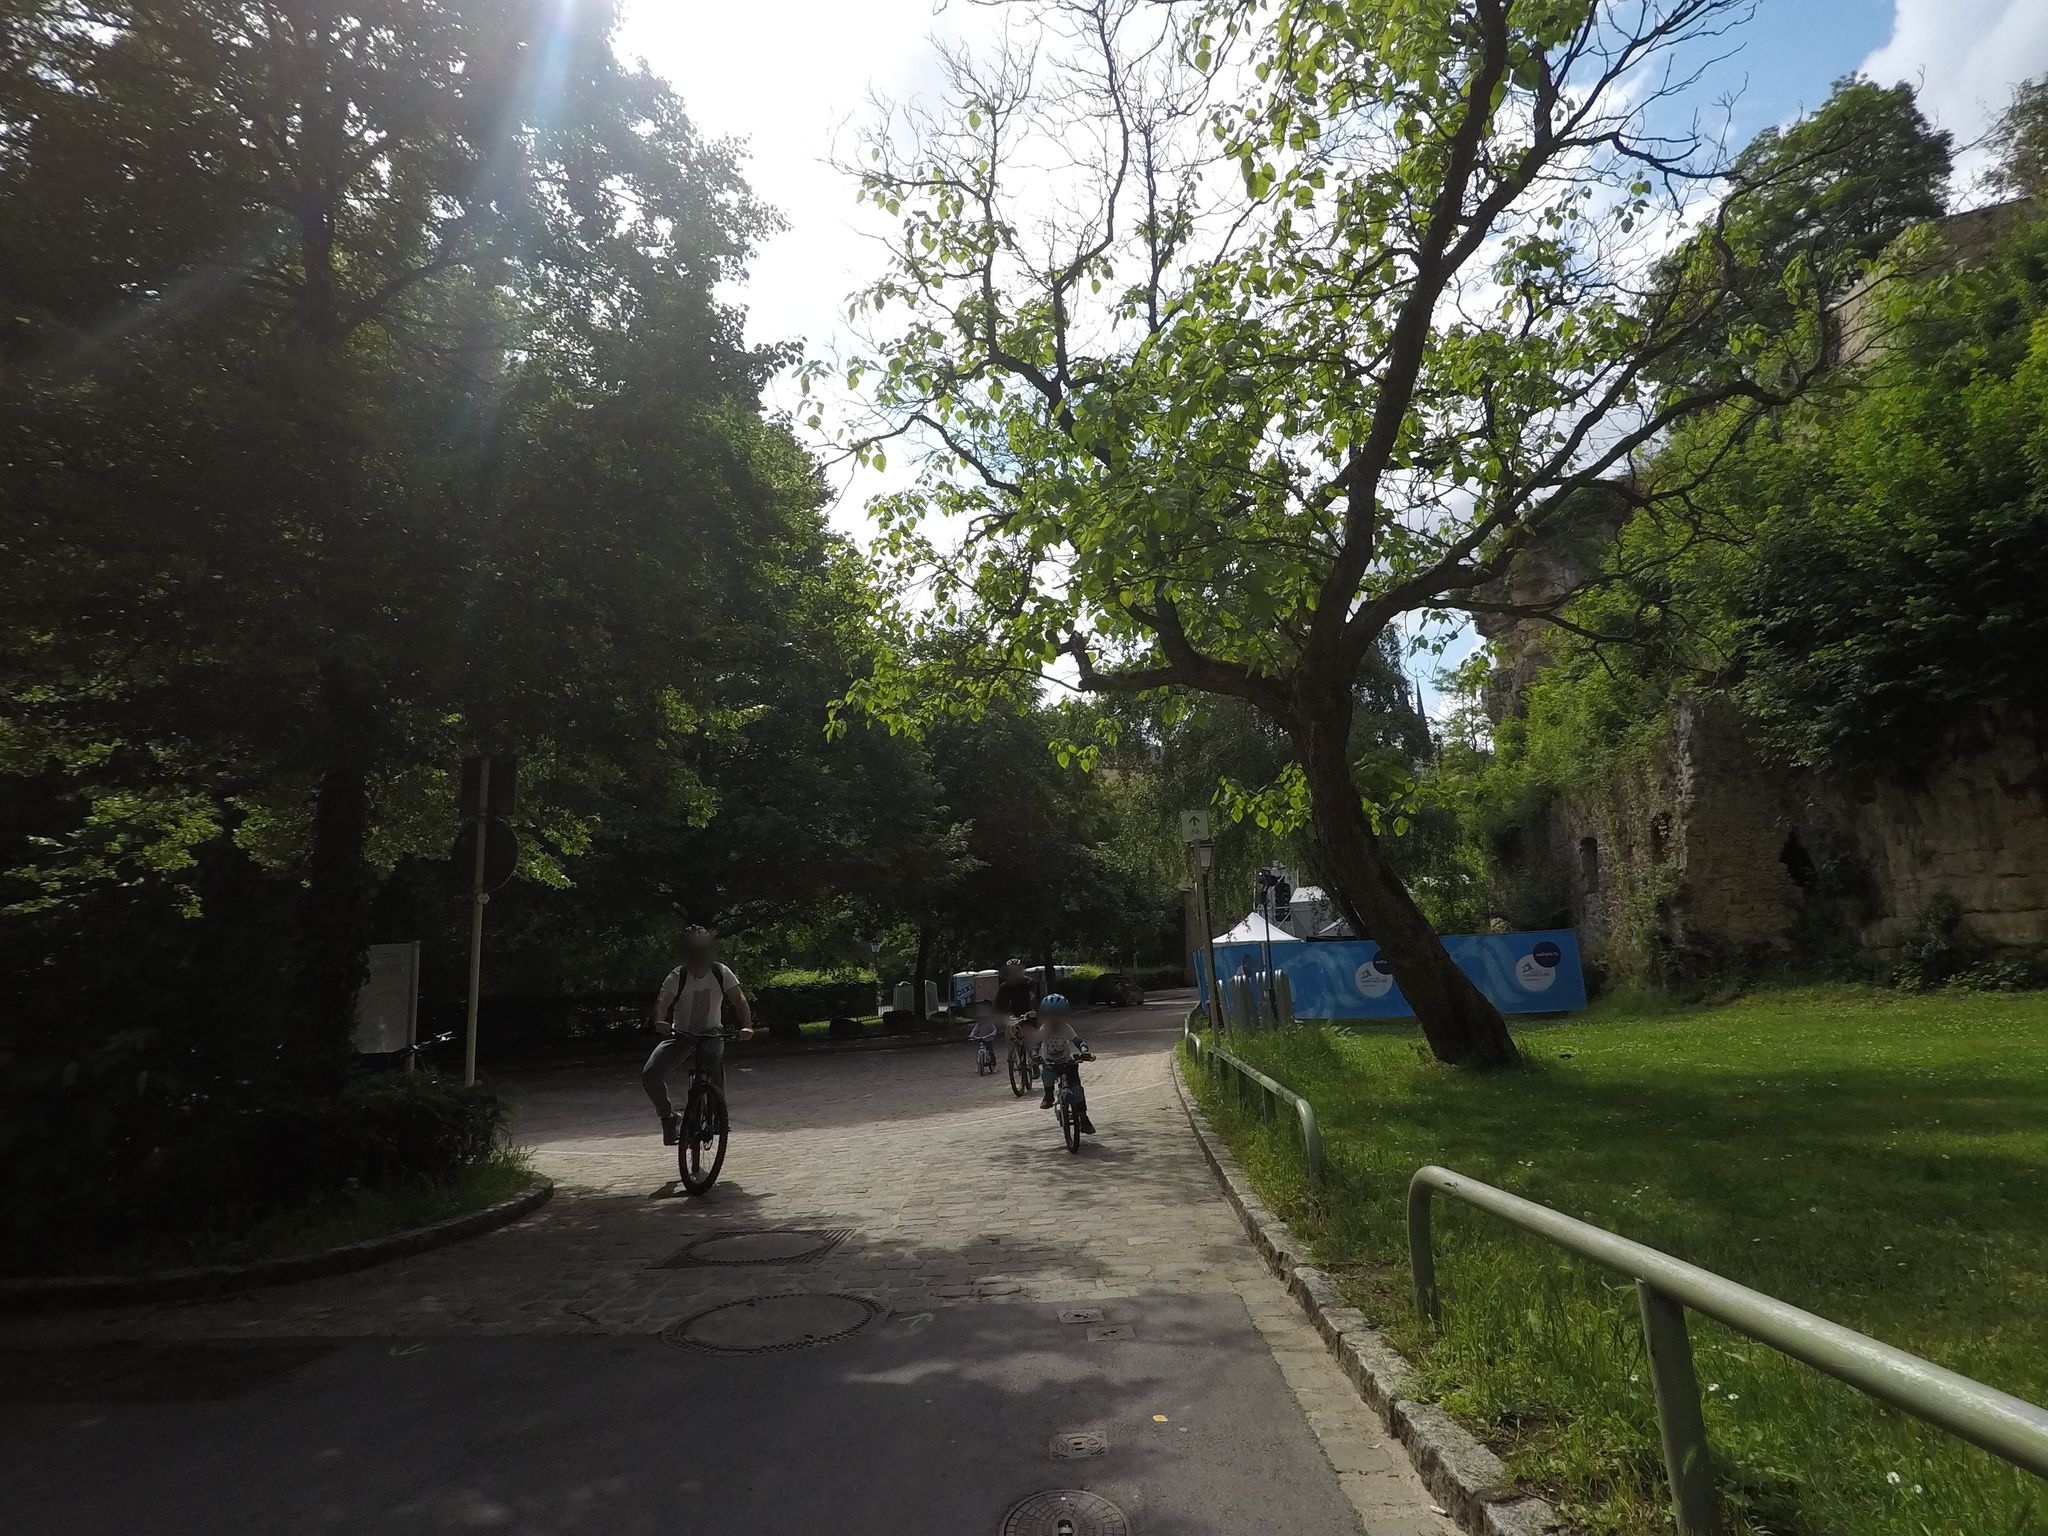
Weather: clear
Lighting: day
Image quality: good
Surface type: walking surface
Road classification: path, living_street
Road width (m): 2
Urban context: urban centre
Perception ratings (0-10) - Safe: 7.04, Lively: 6.84, Beautiful: 8.55, Boring: 7.47, Depressing: 3.59, Wealthy: 5.82